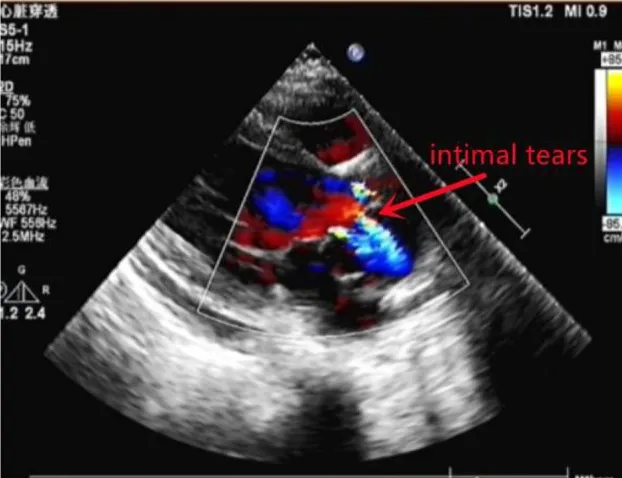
Color Doppler echocardiography.
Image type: radiology (ultrasound)